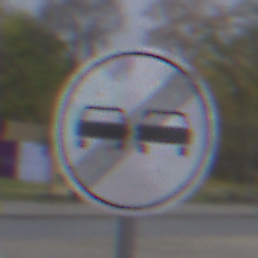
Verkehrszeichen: EndeUeberholverbot
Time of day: MorningAfternoon
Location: Outdoor (Urban)
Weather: PartlyCloudy
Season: NotSpecified
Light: Natural